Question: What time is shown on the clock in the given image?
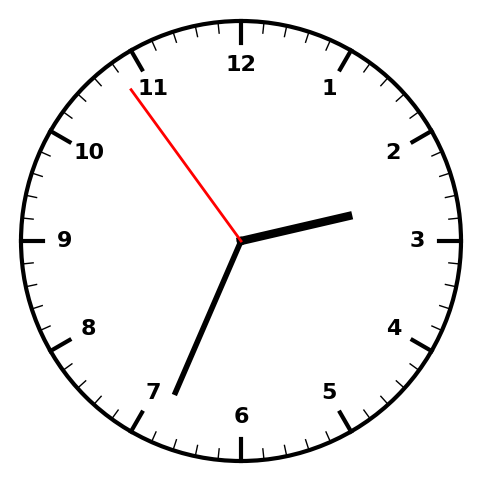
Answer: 02:33:54